Question: OK, I am really embarrassed that I cannot figure this out but...
I have form labels that are followed by a "required" asterisk. The asterisk simply drops to the next line under the label text instead of aligning next to the text.
I want the required asterisk to end up on the same line as the label text. I shouldn't have to use floats for this right? They are in the same div so I am not sure why they just don't lay next to each other.
Thanks!

'''
<div id="letsGetStarted">
@using (Html.BeginForm())
{
@Html.ValidationSummary(true)
<div>@Html.LabelFor(model => model.NewClub.NewClubName) <span class="required">&#42;</span></div>
@Html.EditorFor(model =>model.NewClub.NewClubName)
@Html.ValidationMessageFor(model => model.NewClub.NewClubName)
<div>
@Html.LabelFor(model => model.ClubTypes) <span class="required">&#42;</span>
</div>
@Html.DropDownListFor(model => model.ClubTypes, Model.ClubTypes)
@Html.ValidationMessageFor(model => model.ClubTypes)
<p>
<input type="submit" name="submit" value="Submit" class="btn"/> <input type="reset" name="reset" value="Cancel" class="btn ltgrey" />
</p>
}
</div>
'''
I have a working example of the issue <URL>:
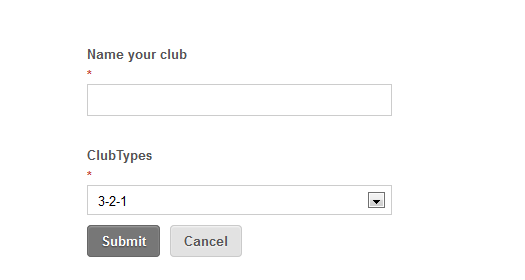
Answer: Wrap span into the '<label></label>'
'''
<div>
<label for="NewClub_NewClubName">Name your club <span class="required">*</span></label>
</div>
'''
you can set 'margin' to move it to left according to your need:
<URL>
<URL>
As you are using '@LabelFor()' so give this to your label:
'display:inline;'